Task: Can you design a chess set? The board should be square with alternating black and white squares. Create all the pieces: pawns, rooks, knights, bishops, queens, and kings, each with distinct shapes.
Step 5524:
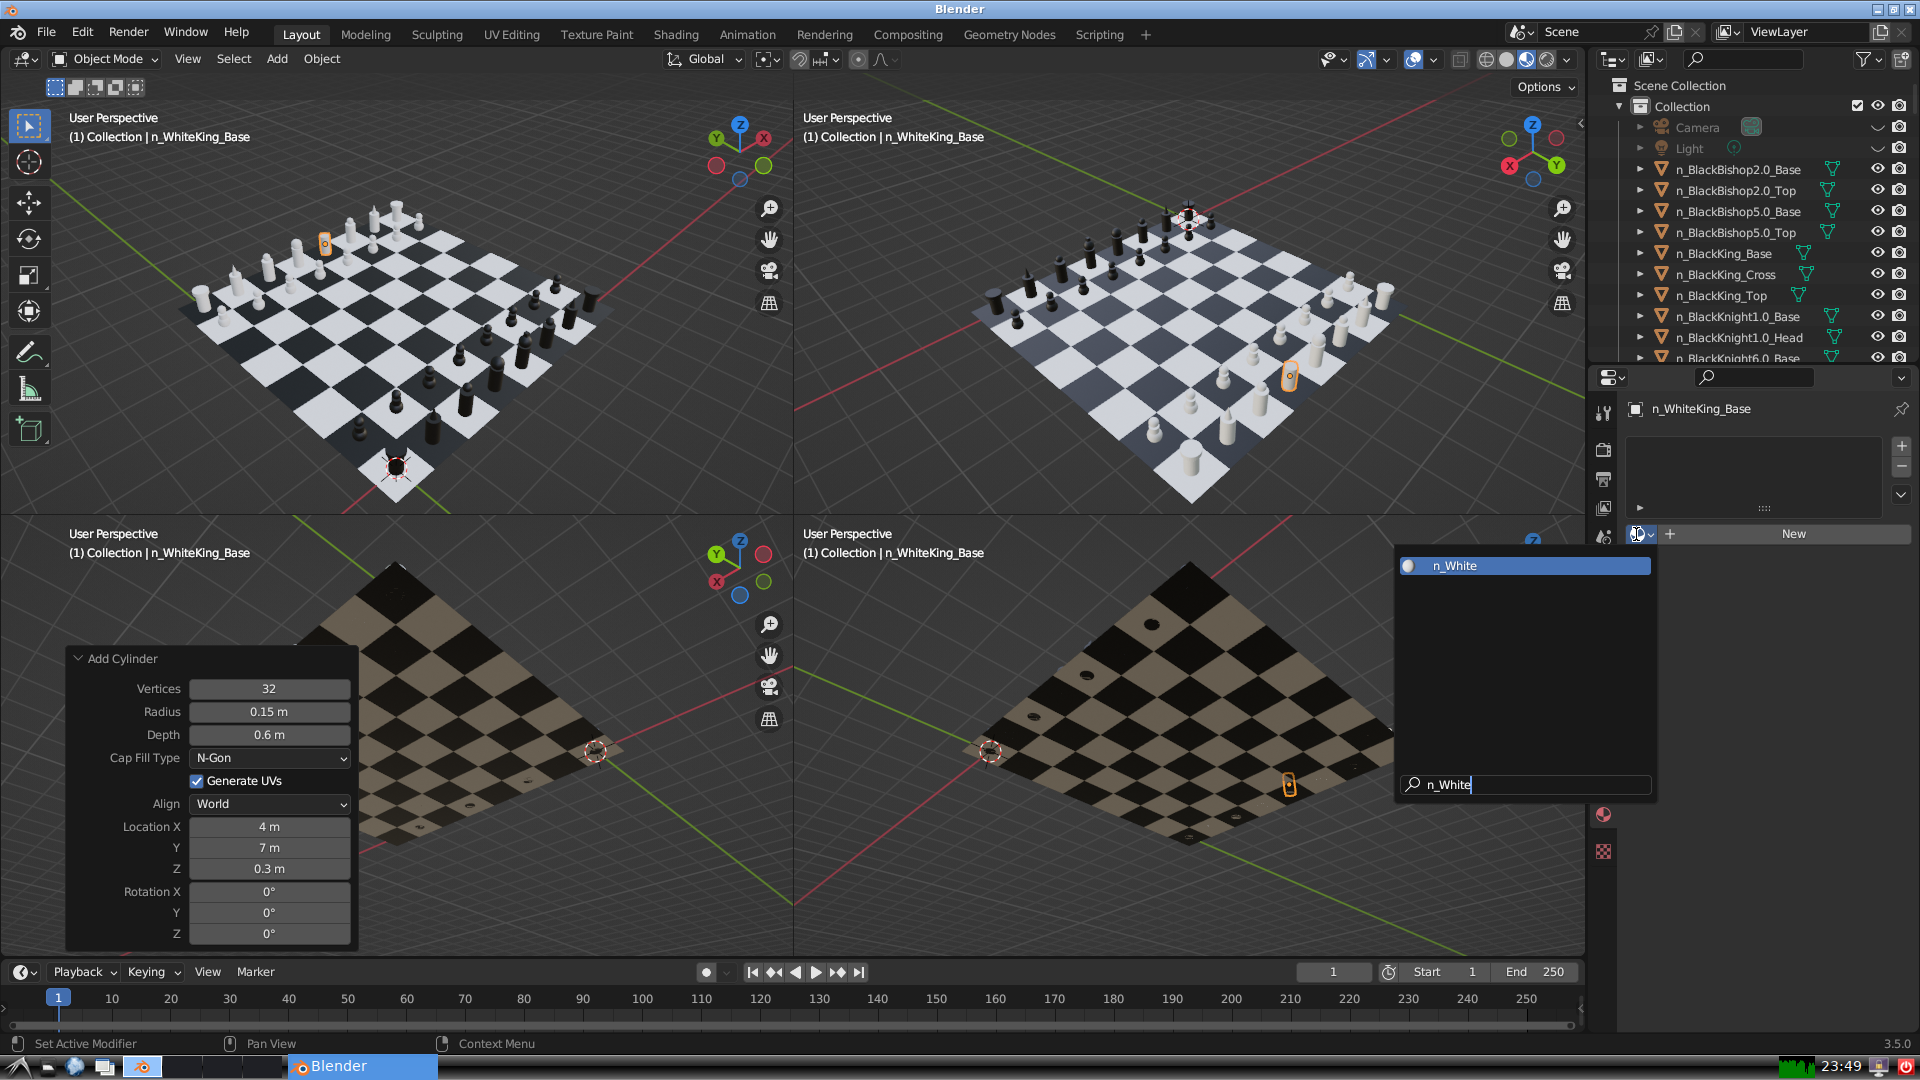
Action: {"key_press": ['Return']}